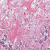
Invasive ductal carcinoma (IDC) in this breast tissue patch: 1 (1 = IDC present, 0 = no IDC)